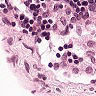
Metastatic tissue present: no